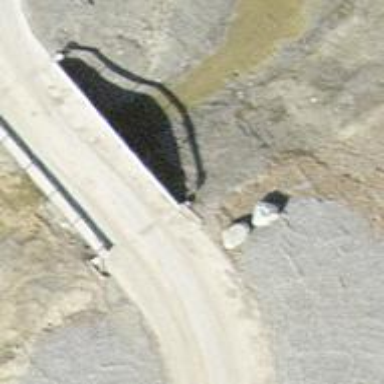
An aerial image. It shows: Concrete surface bridge over service road.